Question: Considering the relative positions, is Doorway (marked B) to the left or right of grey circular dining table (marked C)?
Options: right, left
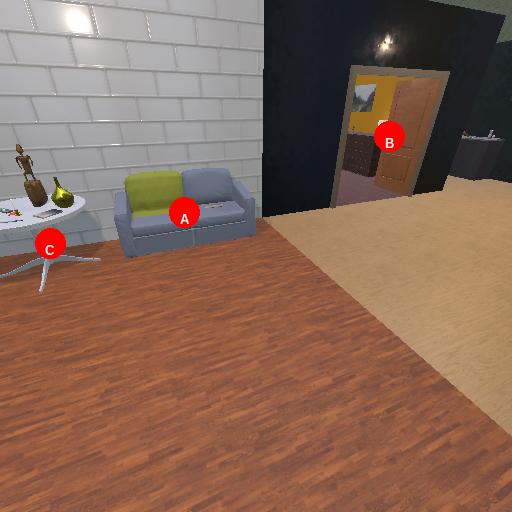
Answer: right